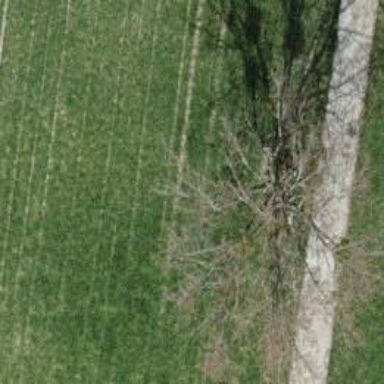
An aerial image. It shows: Agricultural area with deciduous broadleaved trees.